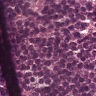
Metastatic tissue present: no